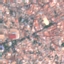
Land use / land cover class: Residential